Question: I need to retain paragraph breaks in a .docx file, but get rid of linebreaks which are often in the wrong place when copying from one file to another (due to different page sizes, and when the font is changed).
Using <URL>, I'm trying this:
'''
private void ReplaceLineBreaksWithBoo(string filename)
{
List<string> lineBreaks;
using (DocX document = DocX.Load(filename))
{
lineBreaks = document.FindUniqueByPattern("
", System.Text.RegularExpressions.RegexOptions.None);
if (lineBreaks.Count > 0)
{
foreach (string s in lineBreaks)
{
document.ReplaceText(s, string.empty); // <-- or a space?
}
}
document.Save();
}
}
'''
...but it doesn't work - "
" is not the right thing to pass, I reckon; I don't know what I need for that first arg to the FindUniqueByPattern() method. Documentation is nil and the discussion forum there resembles Bodie, California:

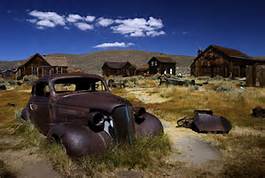
Answer: I guess you can't do it using 'FindUniqueByPattern' or 'FindAll'. Newline is not represented by any symbol but stored as a paragraph with empty text. You can peek document representation in xml format from 'document.Xml' property, there you'll see empty line stored as single '<w:p>' element.
Therefore you can search for Paragraphs with empty text instead of searching for newline character :
'''
using (DocX document = DocX.Load(filename))
{
var emptyLines = document.Paragraphs.Where(o => string.IsNullOrEmpty(o.Text));
foreach (var paragraph in emptyLines)
{
paragraph.Remove(false);
}
document.Save();
}
'''